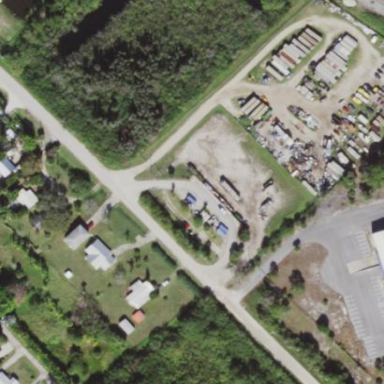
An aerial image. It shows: Recycling centre enclosed by fence.